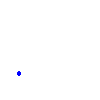
Particle: proton